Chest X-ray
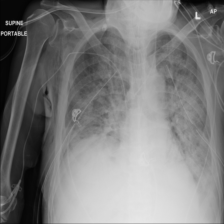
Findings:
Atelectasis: negative
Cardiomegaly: negative
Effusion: negative
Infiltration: negative
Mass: negative
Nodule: negative
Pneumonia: negative
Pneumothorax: negative
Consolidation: negative
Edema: negative
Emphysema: positive
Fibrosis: negative
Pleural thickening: negative
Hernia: negative